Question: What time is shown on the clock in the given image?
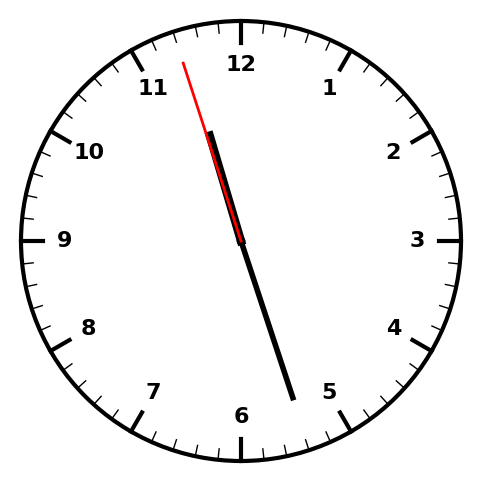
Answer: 11:26:57